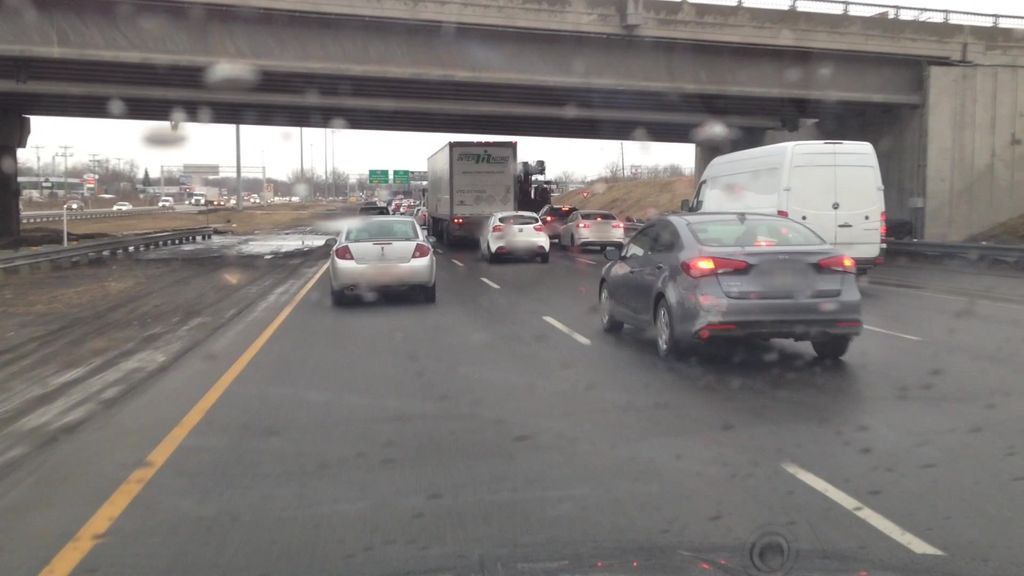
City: montreal